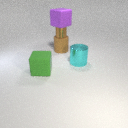
large purple rubber cube above large brown rubber cylinder